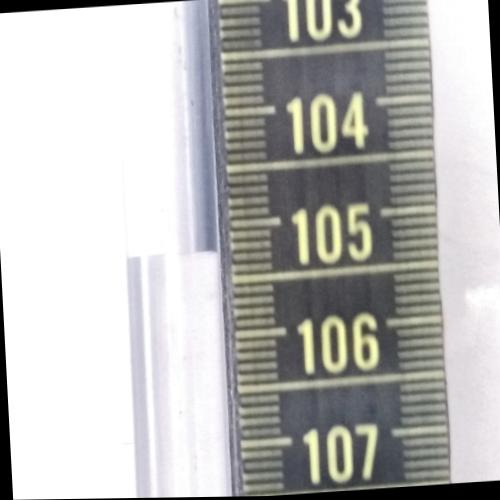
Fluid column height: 105.3 cm